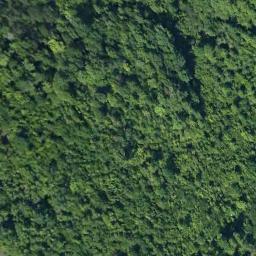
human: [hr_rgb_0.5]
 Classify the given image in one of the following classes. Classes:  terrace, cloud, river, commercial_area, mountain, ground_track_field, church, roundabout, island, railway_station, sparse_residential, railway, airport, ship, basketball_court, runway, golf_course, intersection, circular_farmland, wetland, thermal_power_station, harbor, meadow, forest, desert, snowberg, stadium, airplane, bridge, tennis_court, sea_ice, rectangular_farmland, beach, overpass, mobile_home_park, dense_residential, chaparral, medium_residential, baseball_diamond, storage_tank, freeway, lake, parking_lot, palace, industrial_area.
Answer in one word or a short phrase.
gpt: forest